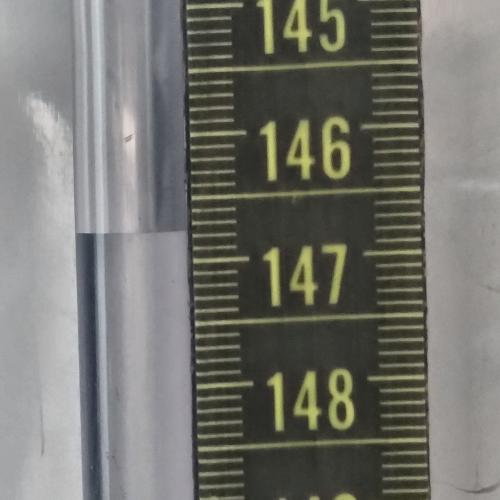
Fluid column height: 146.8 cm